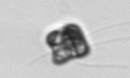
Label: Pyramimonas_longicauda